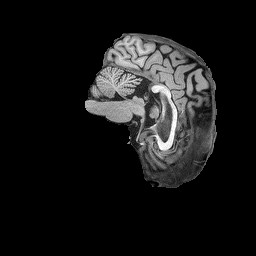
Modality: T1w
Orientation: sagittal
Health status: ill